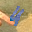
Label: 4